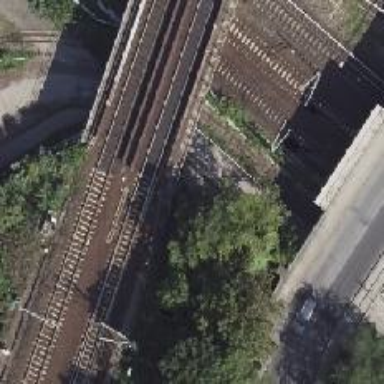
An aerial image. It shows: Railway switch with the turnout side on the left.